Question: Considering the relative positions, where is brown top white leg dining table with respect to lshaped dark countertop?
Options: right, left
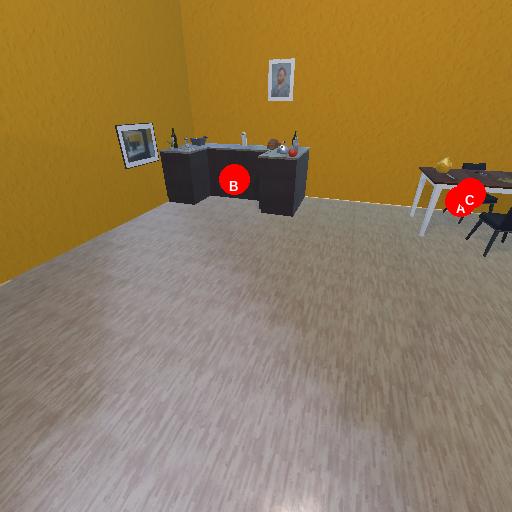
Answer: right